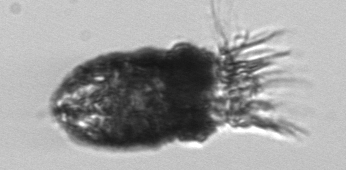
Label: Stenosemella_pacifica